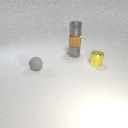
small brown metal cube above small gray metal cylinder